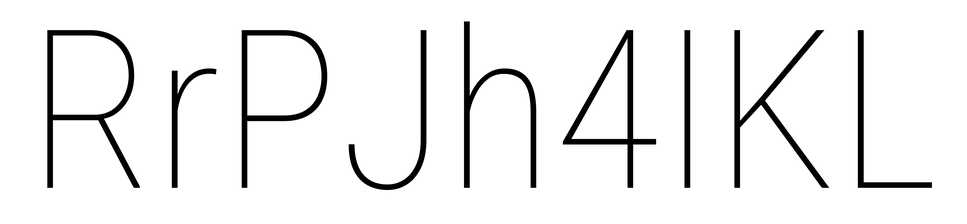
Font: Roboto_Condensed_Thin